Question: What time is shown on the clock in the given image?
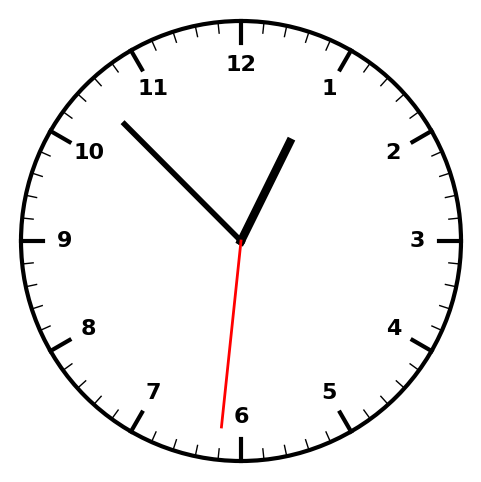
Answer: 12:52:31